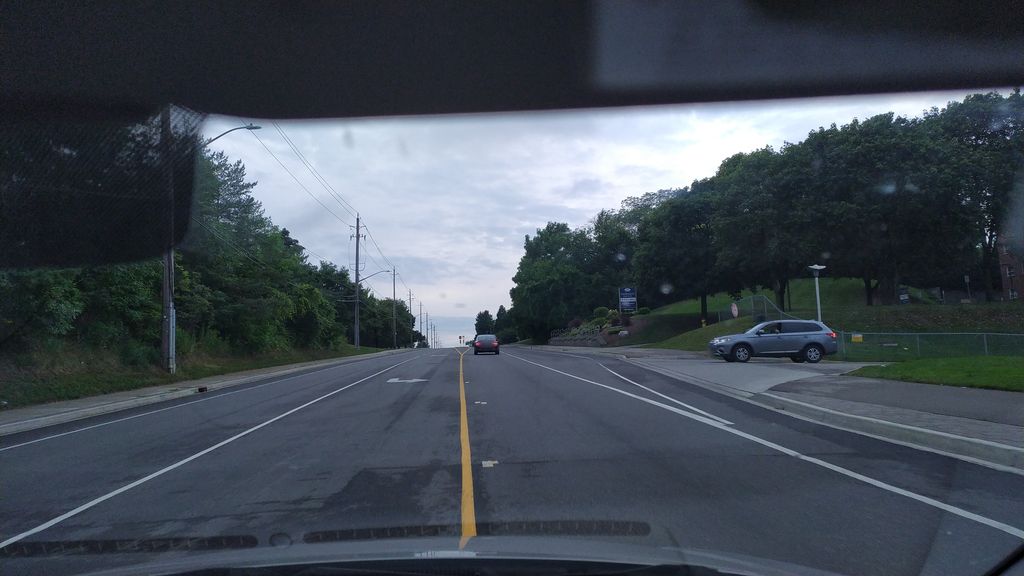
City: kitchener-waterloo